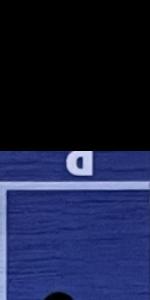
Label: Empty